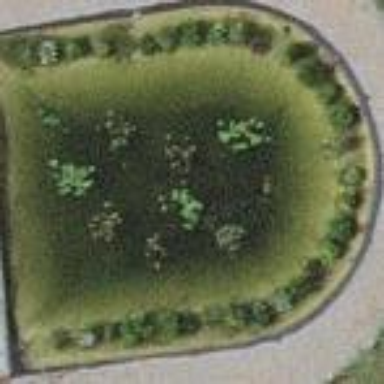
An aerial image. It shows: Pond with natural water.